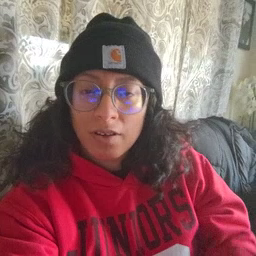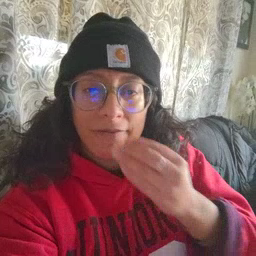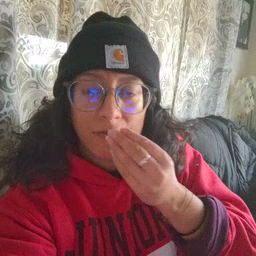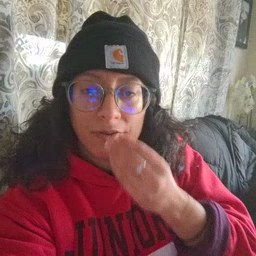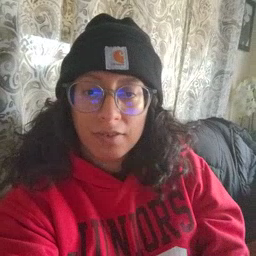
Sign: food